Current action and preconditions to check: path_clear

Your task: For each precondition in the list above, predict whether it will hold at this action.

Consider the current scene as observed from the mobile robot's camera, and analyze the predicted future states of all dynamic agents (e.g., people, animals, vehicles, or any moving entities) within the NEXT SECOND.

IMPORTANT: Only answer "very likely" if you are absolutely certain—based on strong, clear evidence—that a dynamic agent will violate the precondition in the predicted future state. Do NOT answer "very likely" for unlikely, ambiguous, or low-probability risks.

Ask yourself for each precondition: Is there a high probability, with clear and convincing evidence, that the predicted future states of any dynamic agent will interfere with the predicted future state of the currently executing action within the NEXT SECOND, causing that precondition to fail?

Assess the risk level based on these predictions. Use "likely" or "very likely" if motions create a clear risk of interference.

Use "neutral" or "improbable" if agents are nearby but their predicted paths are clearly diverging or non-conflicting.

Failure Risk Categories: "very improbable", "improbable", "neutral", "likely", "very likely"

Answer Format: Output ONLY the probability_of_failure value from these categories: "very improbable", "improbable", "neutral", "likely", "very likely"

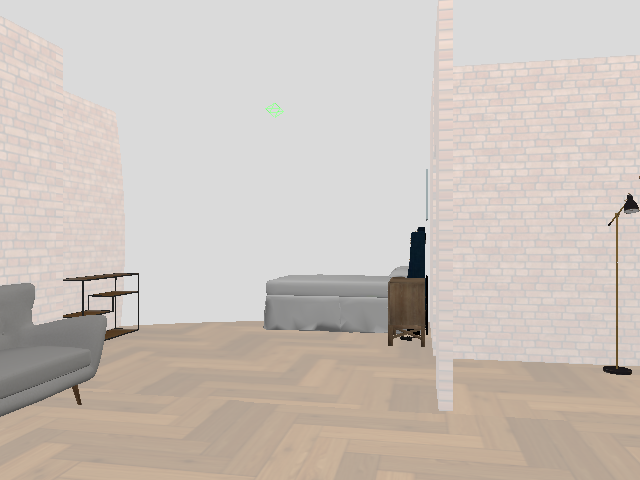

Answer: very improbable